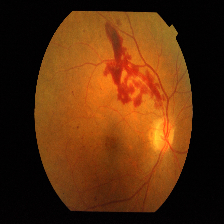
Diabetic retinopathy grade: Mild